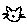
Label: cat